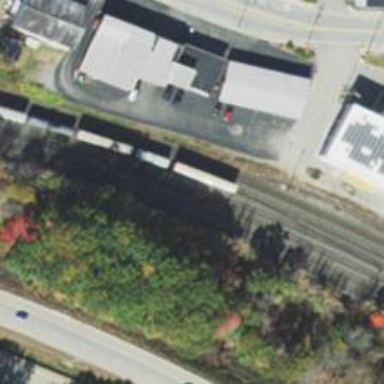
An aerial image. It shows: Railway yard in service.